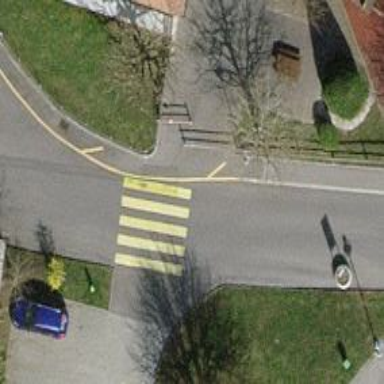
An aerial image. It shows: Marked crossing with zebra stripes on the road.